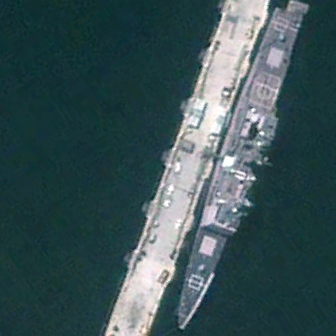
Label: cruiser